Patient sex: F
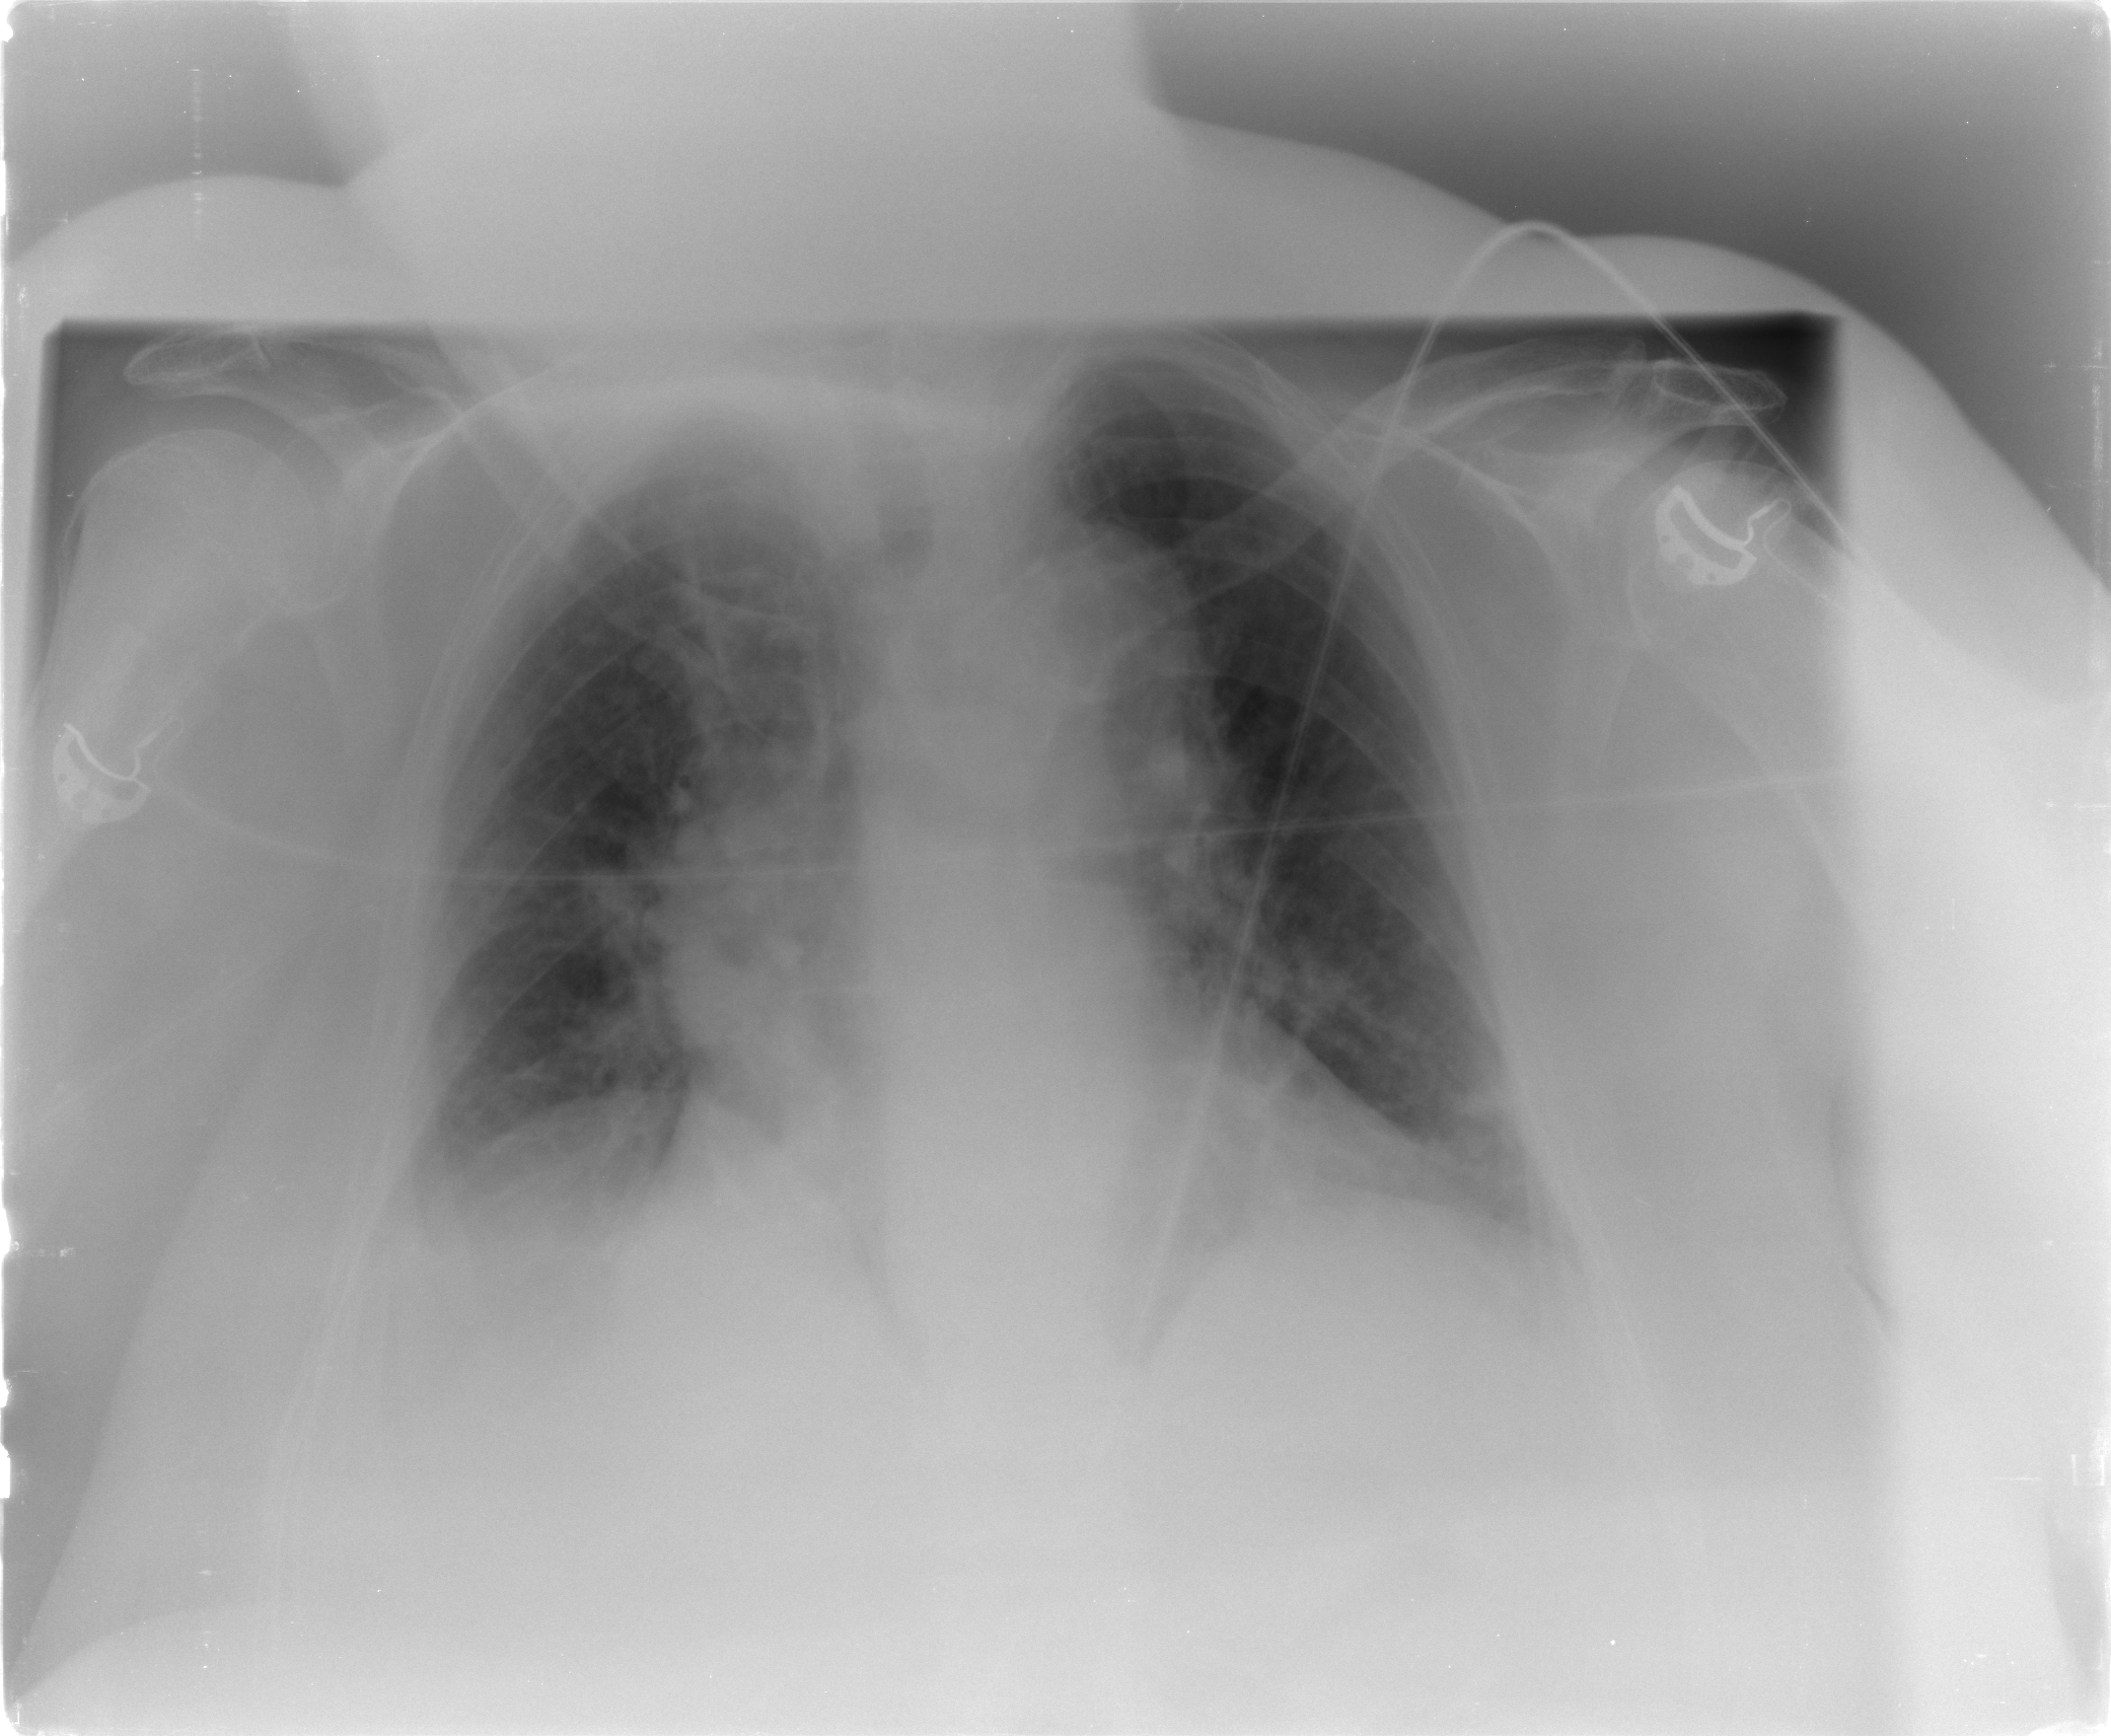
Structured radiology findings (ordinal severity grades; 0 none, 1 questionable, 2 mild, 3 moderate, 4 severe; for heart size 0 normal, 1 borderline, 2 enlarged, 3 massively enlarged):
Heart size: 0
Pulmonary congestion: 1
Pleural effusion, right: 0
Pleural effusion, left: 0
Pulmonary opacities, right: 0
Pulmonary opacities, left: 0
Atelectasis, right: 1
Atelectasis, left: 1